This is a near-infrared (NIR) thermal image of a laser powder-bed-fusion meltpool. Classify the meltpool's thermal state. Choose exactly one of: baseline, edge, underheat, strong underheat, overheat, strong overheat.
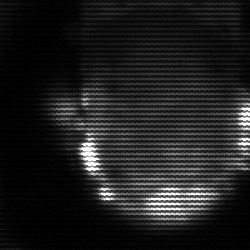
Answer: baseline